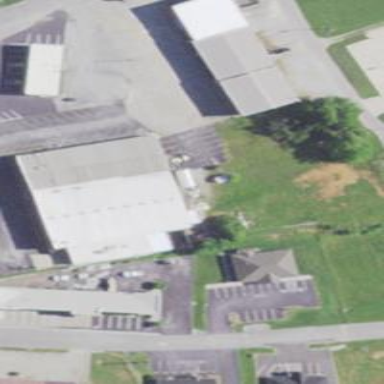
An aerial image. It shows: Building with bowling alley inside.